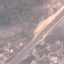
Land use / land cover: Highway